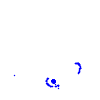
Particle: electron